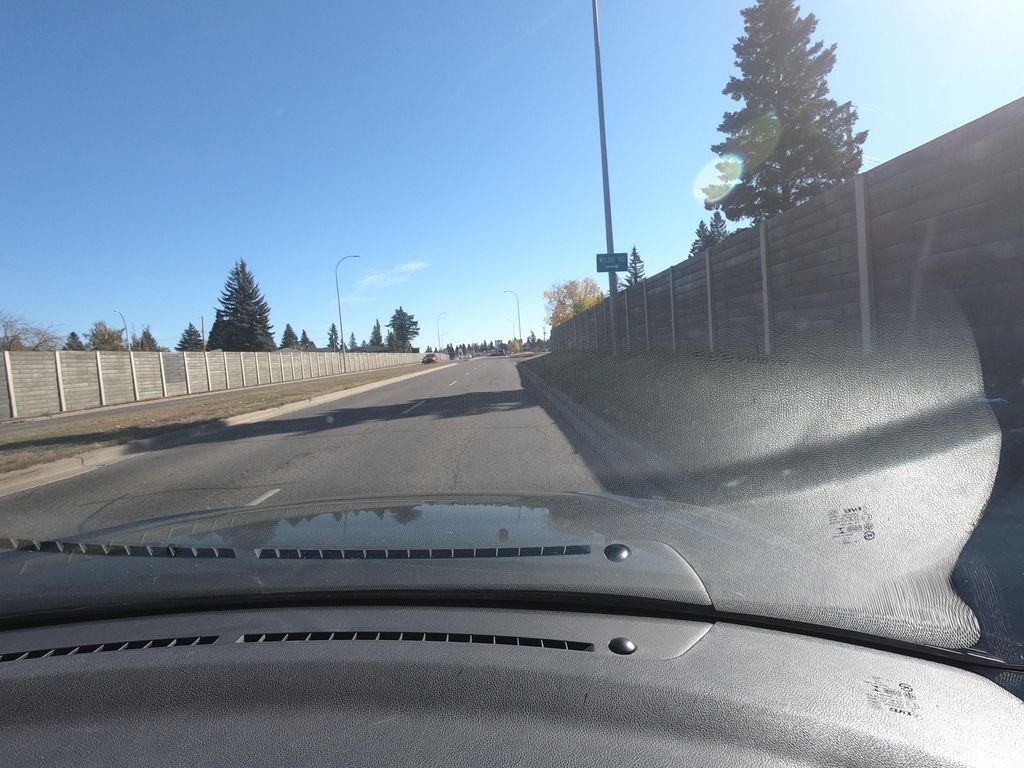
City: calgary